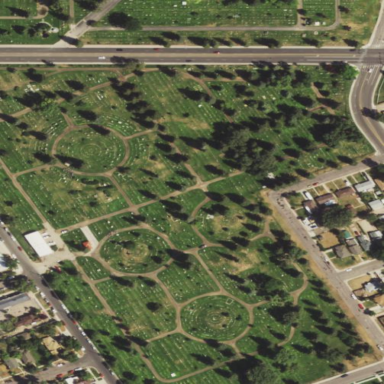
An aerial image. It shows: Cemetery with graves.